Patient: sex M, age 52
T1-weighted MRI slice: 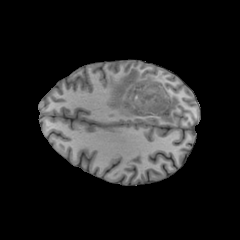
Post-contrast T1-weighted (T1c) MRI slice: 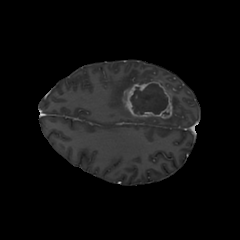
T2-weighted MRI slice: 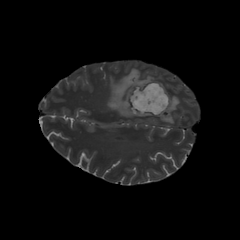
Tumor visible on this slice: yes
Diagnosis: Glioblastoma, IDH-wildtype
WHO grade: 4